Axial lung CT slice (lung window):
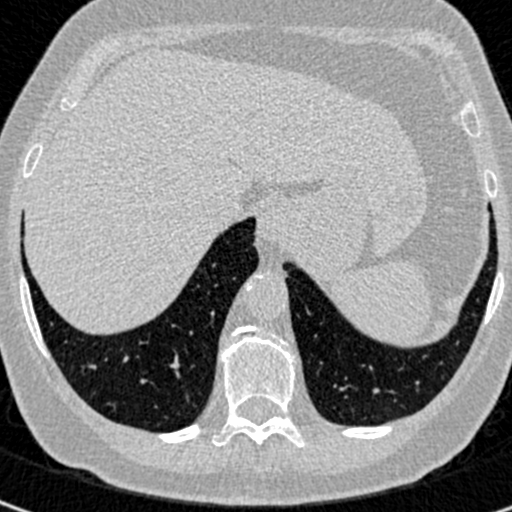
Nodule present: no